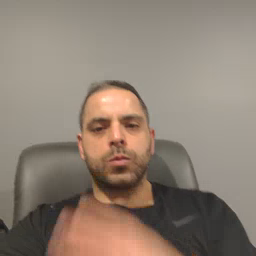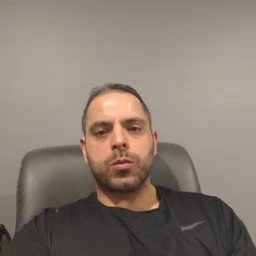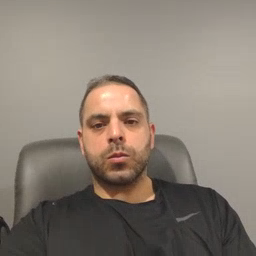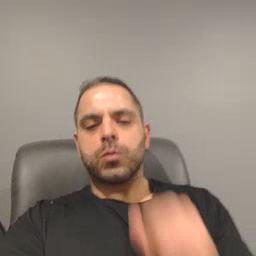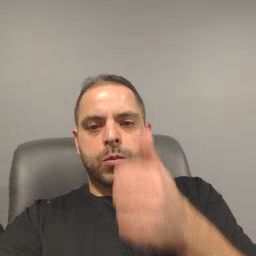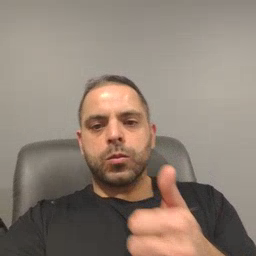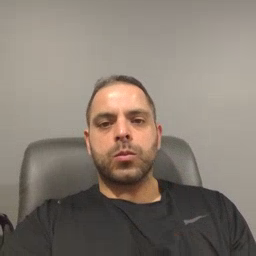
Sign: tomorrow